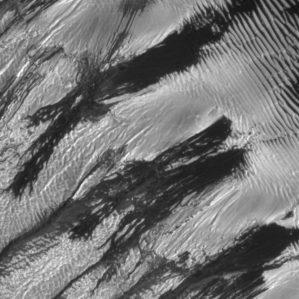
Label: frost